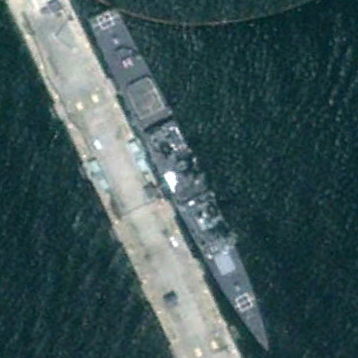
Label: cruiser